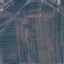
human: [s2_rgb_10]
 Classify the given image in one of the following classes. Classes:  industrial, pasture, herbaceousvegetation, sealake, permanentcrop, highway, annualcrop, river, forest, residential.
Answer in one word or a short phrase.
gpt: PermanentCrop